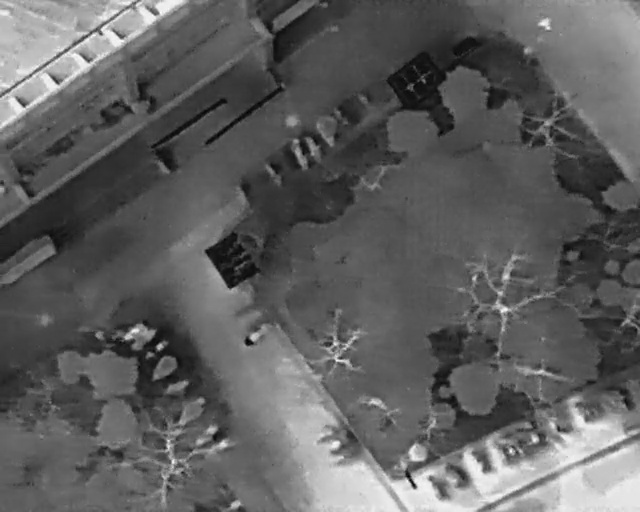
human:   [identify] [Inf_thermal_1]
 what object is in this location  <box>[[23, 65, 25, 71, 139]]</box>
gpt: <ref>1 small bicycle at the left</ref>